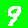
Digit: 9